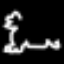
Label: frog